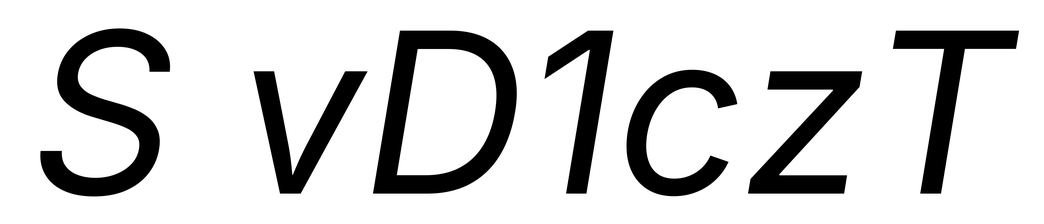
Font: Inter-Italic_Italic